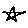
Label: star